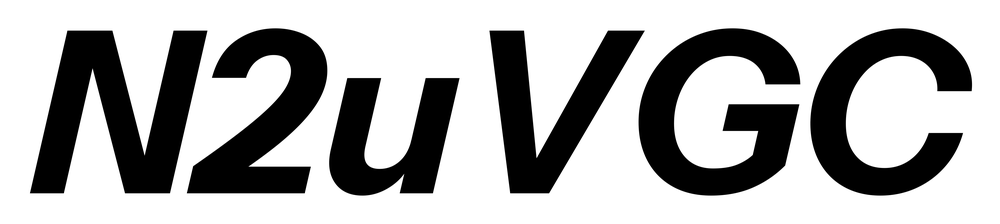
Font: InstrumentSans-Italic_Bold_Italic